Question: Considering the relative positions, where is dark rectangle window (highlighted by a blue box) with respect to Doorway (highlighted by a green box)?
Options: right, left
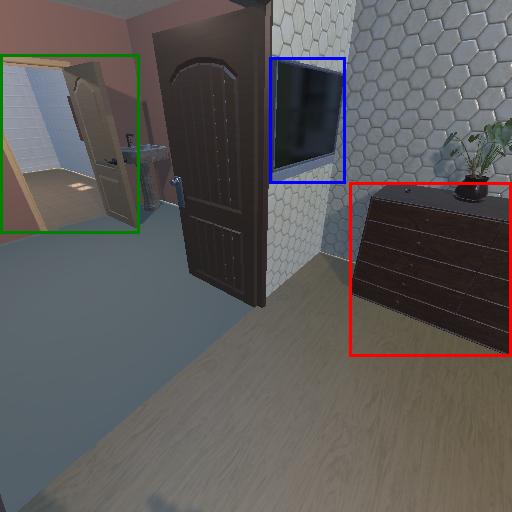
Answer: right